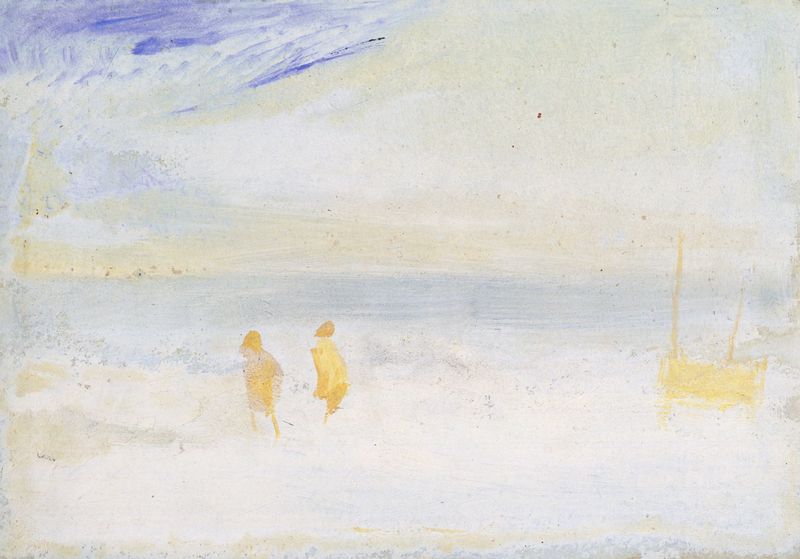
Titel: Zwei Menschen am Strand mit einem Boot
Künstler: William Turner
Standort: London
Institution: British Museum
Schlagwörter: blau, himmel, körper, mann, meer, wasser, weiß, wolken, aquarell, frauen, gelb, impressionismus, kirchturm, landschaft, menschen, ocker, sand, see, ufer, bewegung, braun, frau, hell, holz, hüte, licht, männer, orange, pastell, rücken, skizze, zeichnung, schnee, wolke, beige, symbolismus, mütze, blass, einsamkeit, ferne, horizont, kalt, natur, weite, wind, kirche, sonne, figur, haare, paar, personen, rosa, boot, kahn, kinder, turm, küste, schiff, schiffe, segel, segelboot, sommer, strand, wellen, papier, zwei, fischer, mast, segelschiff, dunst, nebel, tag, silhouette, farblos, figuren, masten, nebelig, brandung, staffage, sturm, turner, pastellfarben, abstraktion, spaziergang, urlaub, trüb, gestalten, diffus, verschwommen, wrack, gestrandet, schiffswrack, and, bott, bot, uffer, william turner, schif, andeutung, silhoutte, andeuten, symbolismusa, farbnotiz, 2